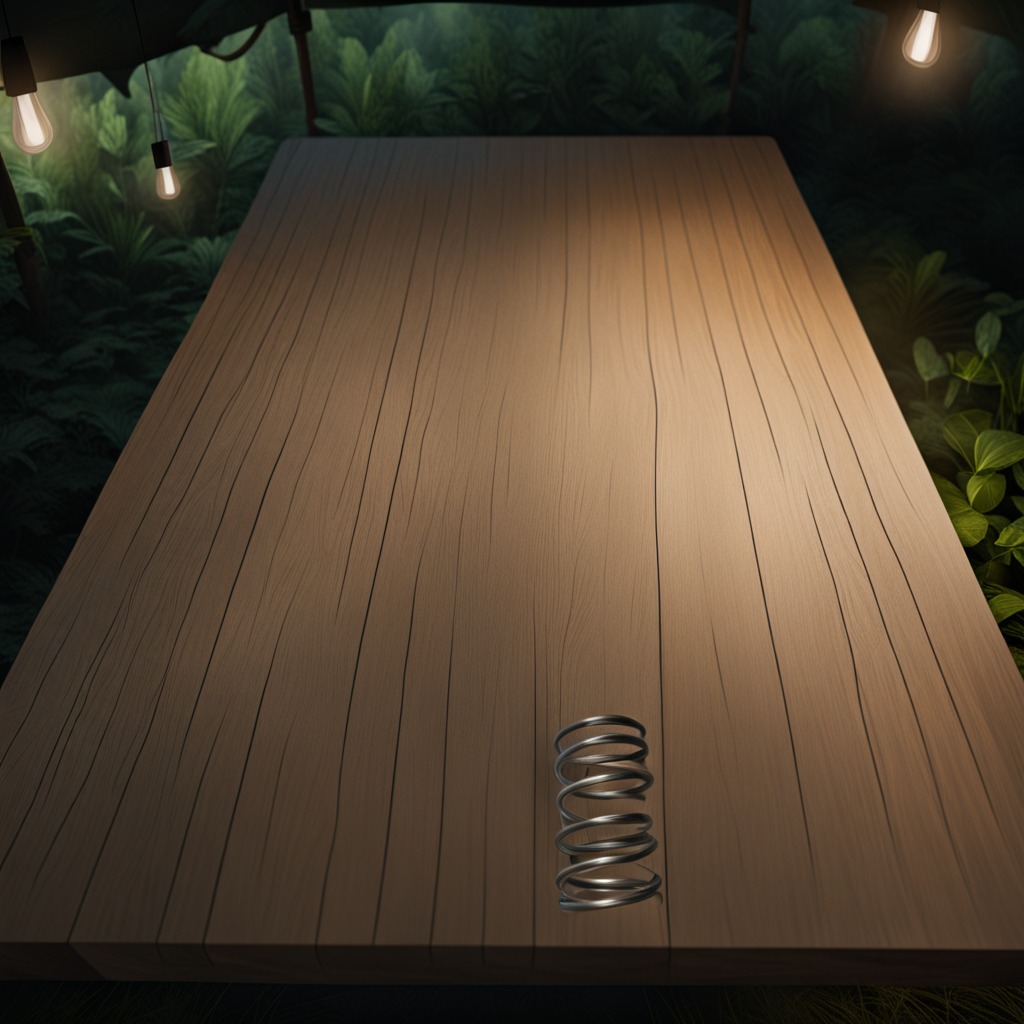
A coiled metal spring is lying on the wooden table.